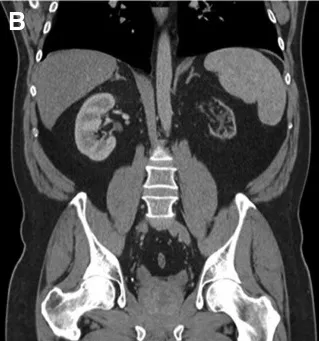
Coronal. CT slices demonstrating an atrophic left kidney without any identifiable mass or lesion.
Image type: radiology (ct)